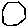
Label: hexagon